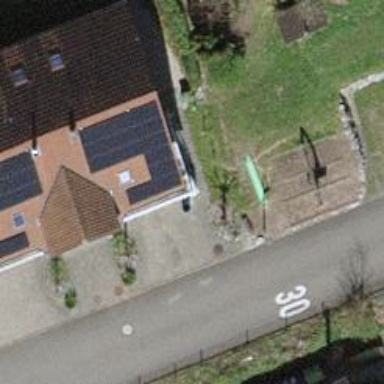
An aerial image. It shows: Solar power generator utilizing photovoltaic technology with solar photovoltaic panels.